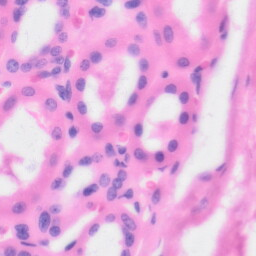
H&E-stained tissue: Kidney